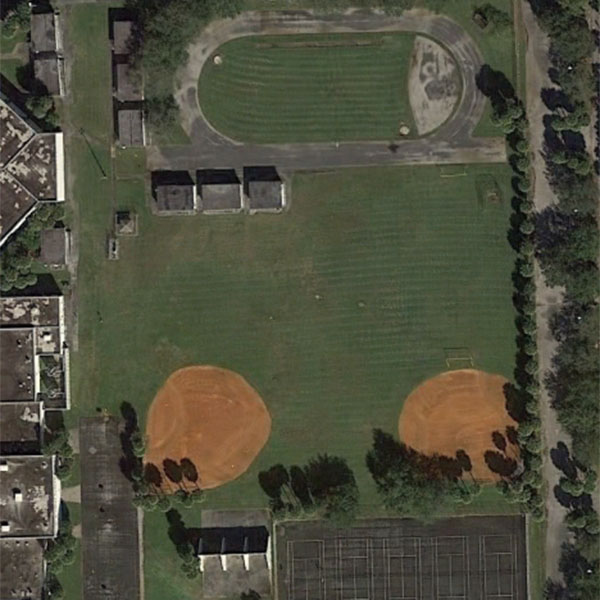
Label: BaseballField